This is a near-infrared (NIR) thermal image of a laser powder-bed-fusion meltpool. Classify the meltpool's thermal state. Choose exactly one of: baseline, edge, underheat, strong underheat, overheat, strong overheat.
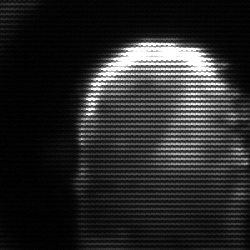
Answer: baseline